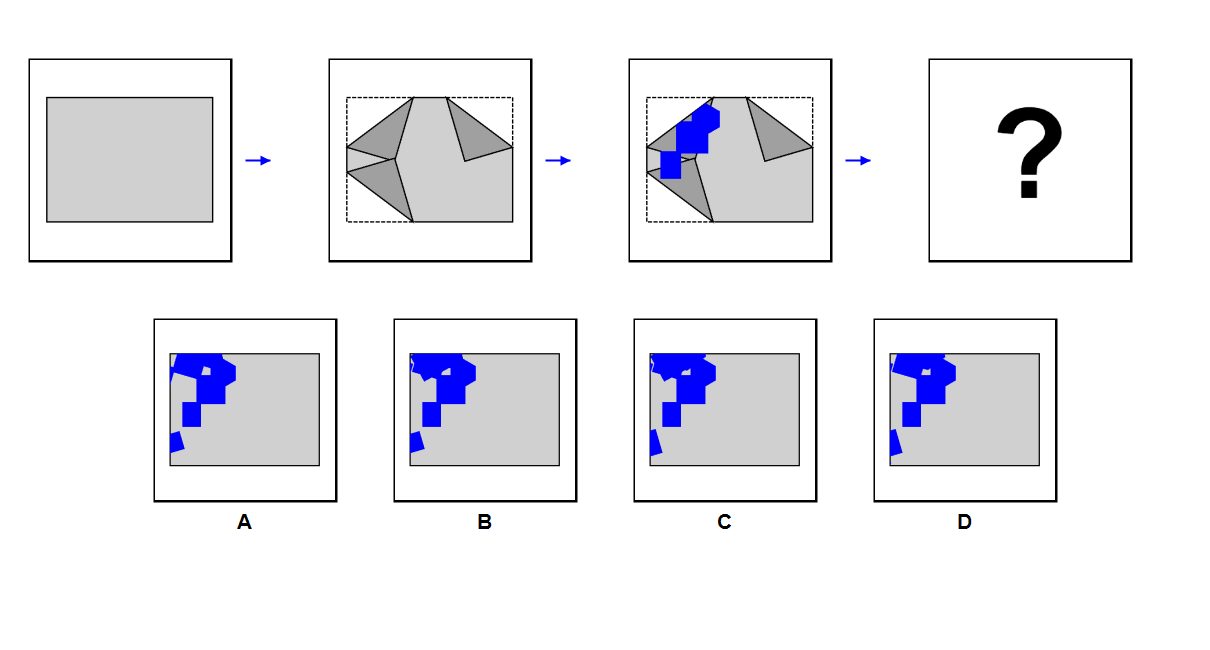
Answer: A